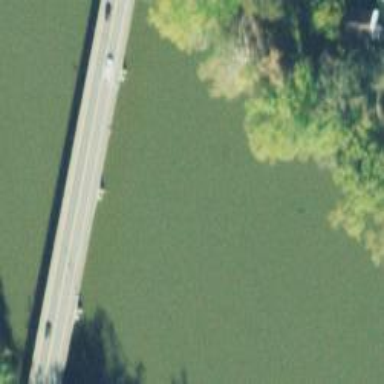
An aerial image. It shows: Man-made bridge.